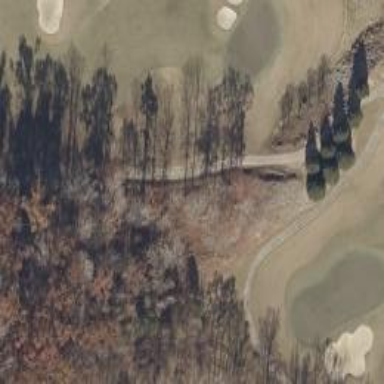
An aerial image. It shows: Path used for both walking and golf.